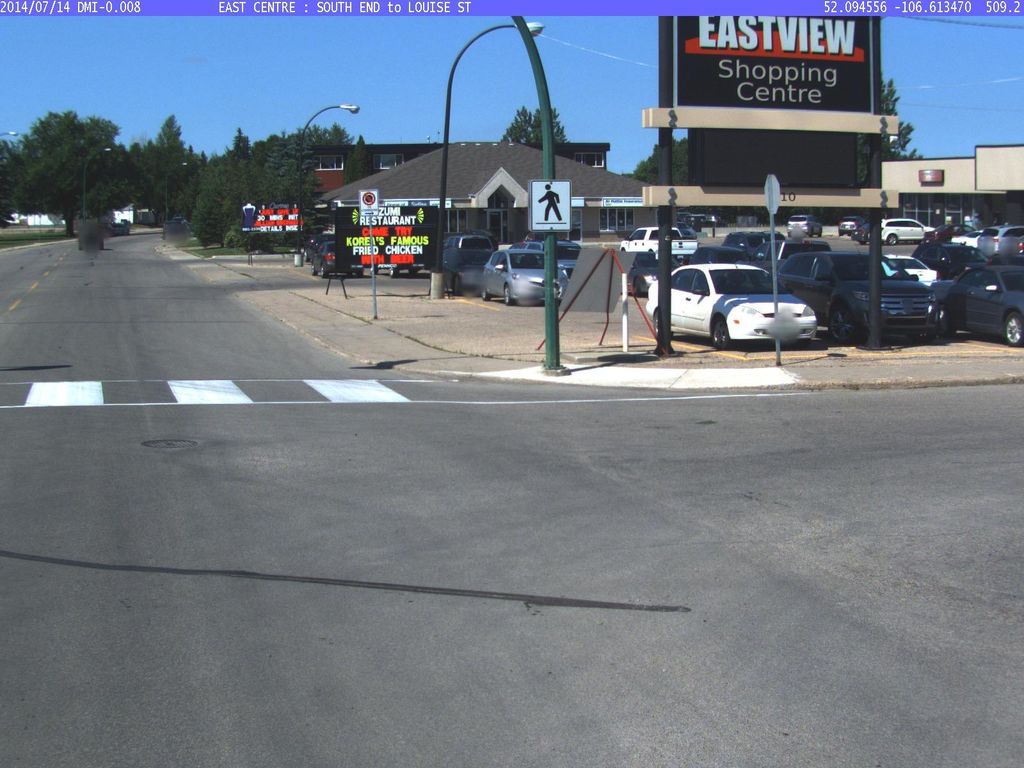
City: saskatoon